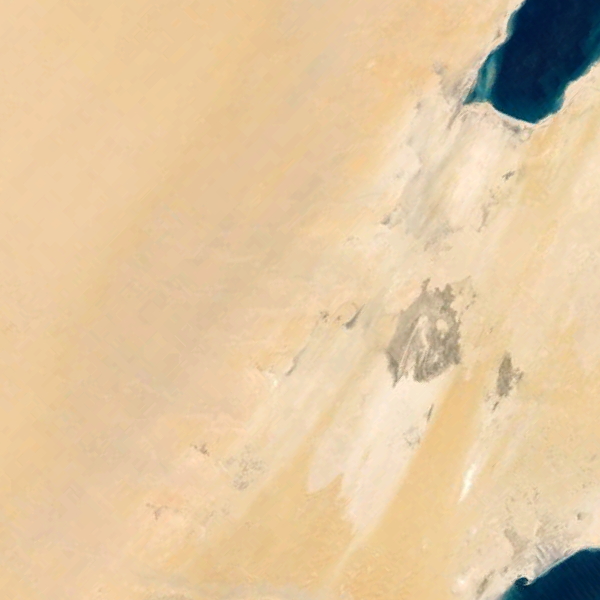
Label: Desert